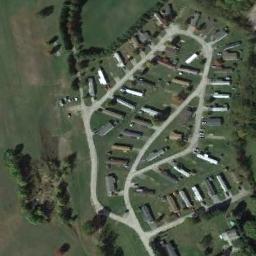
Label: mobile_home_park